Question: I have a class, called , with 4 properties in it:
'''
@interface Schedule : NSObject {
}
@property (strong, nonatomic) NSDate *apptStartTime;
@property (strong, nonatomic) NSDate *apptEndTime;
@property (strong, nonatomic) NSString *clientKey;
@property (strong, nonatomic) NSString *scheduleName;
-(BOOL) occursOnDate: (NSDate *) dateOfAppointment;
@end
'''
I have another class where I have previously created two "Schedule" objects (for testing) with data and put both in a NSMutableSet. This is the code for that:
'''
// schedule1
Schedule *schedule1 = [[Schedule alloc]init];
schedule1.apptStartTime = scheduleStartDate; // today's date
schedule1.apptEndTime = [scheduleStartDate dateByAddingTimeInterval:60*60]; // add 1 hour
schedule1.clientKey = @"GeoffMarsh3911";
schedule1.scheduleName = @"schedule1";
// schedule2
Schedule *schedule2 = [[Schedule alloc]init]; // two days after schedule1
schedule2.apptStartTime = [scheduleStartDate dateByAddingTimeInterval:timeInterval*2]; // add two days to first appointment
schedule2.apptEndTime = [schedule2.apptStartTime dateByAddingTimeInterval:60*60]; // add 1 hour tpo start of appointment
schedule2.clientKey = @"KellieJellyBelly3878";
schedule2.scheduleName = @"schedule2";
// create NSMutableSet for schedule objects
NSMutableSet *setOfSchedules = [NSMutableSet setWithCapacity:5];
[setOfSchedules addObject:schedule1];
[setOfSchedules addObject:schedule2];
'''
Now, I have another class where I try to take the that are in the NSMutableSet and put them in a NSArray so I can work with them, like this:
'''
NSArray *scheduleList = [setOfSchedules allObjects];
'''

The problem is I don't seem to be able to get to the fields within the , like , so I can work with it (compare against another date, etc).
Is there a better way of doing this, rather than putting the NSMutableSet in a NSArray? And how do I access the individual fields in the NSArray?
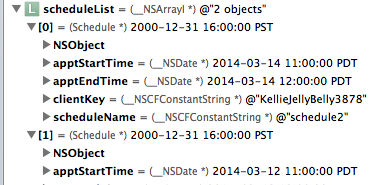
Answer: You need to get the object from the NSArray like this:
'''
Schedule *schedule = [scheduleList objectAtIndex:0];
'''
And then access the properties of the 'schedule' object as usual.
'''
myTime = schedule.apptStartTime;
'''
Although it doesn't make much sense having your objects both in the NSMutableSet and the NSArray. Maybe you could get rid of one of them?